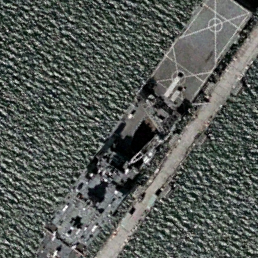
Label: combat